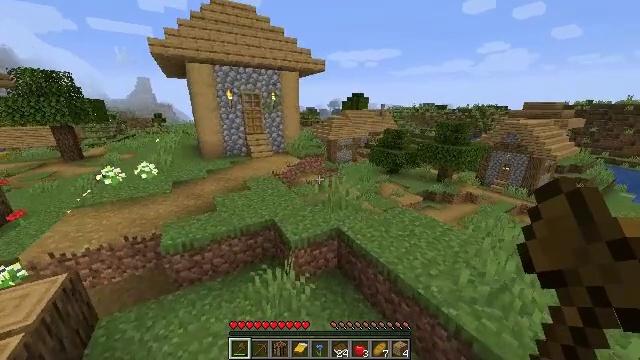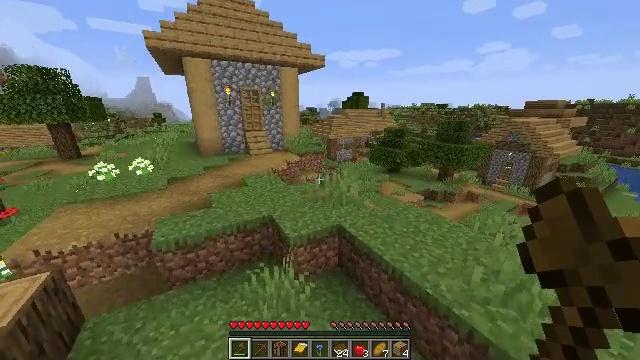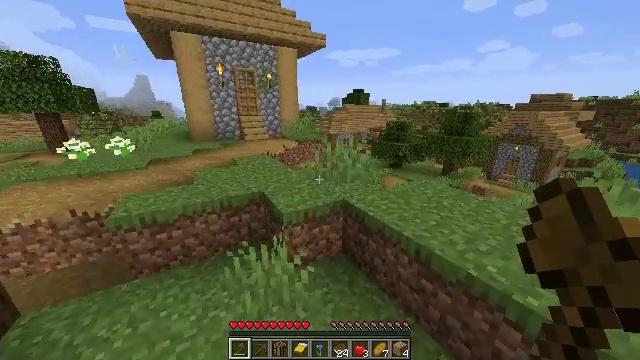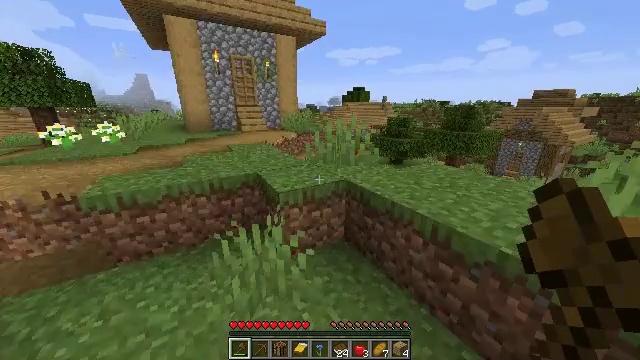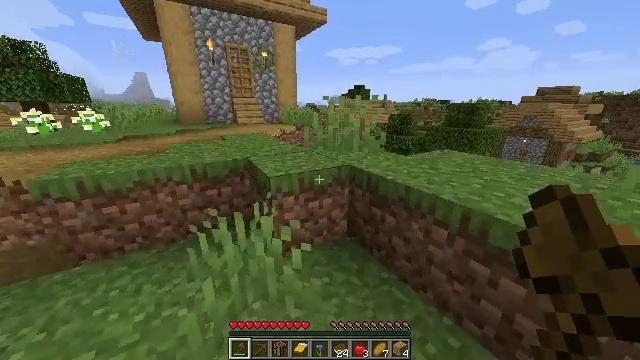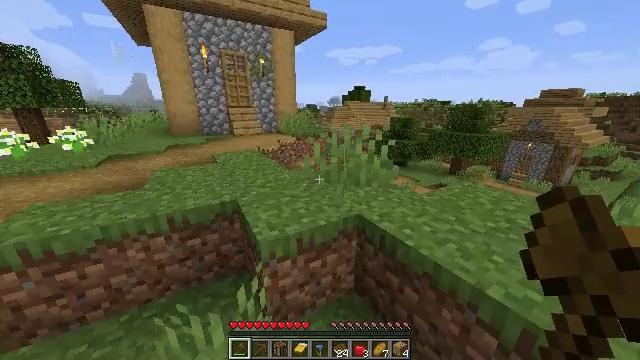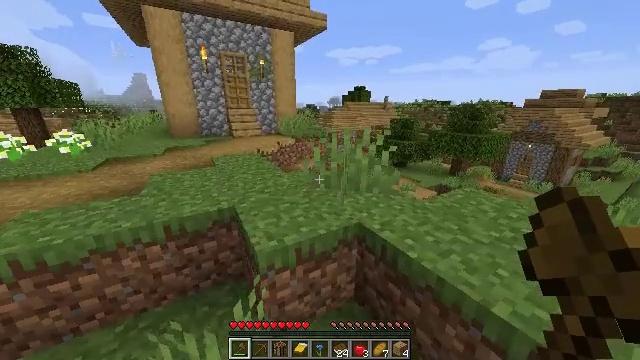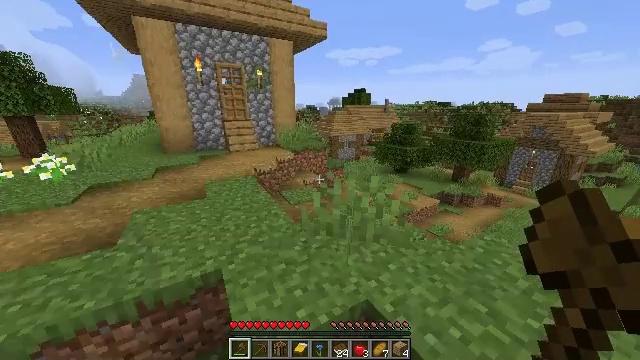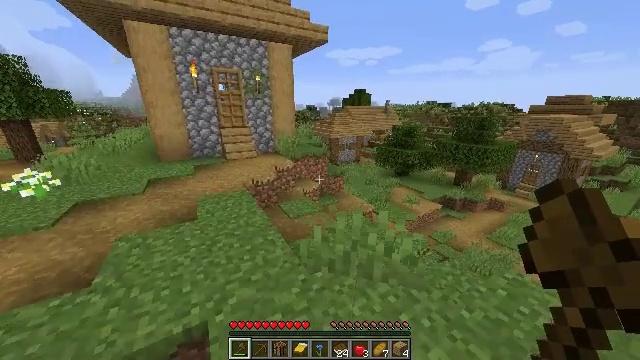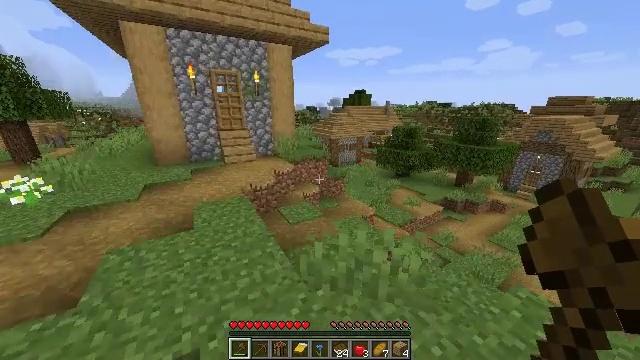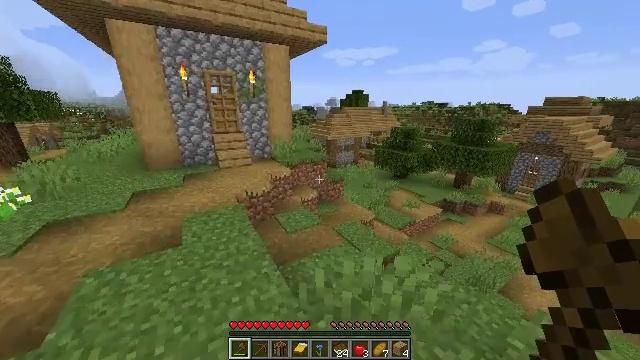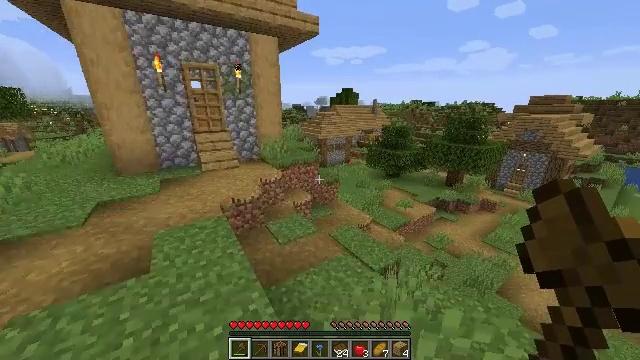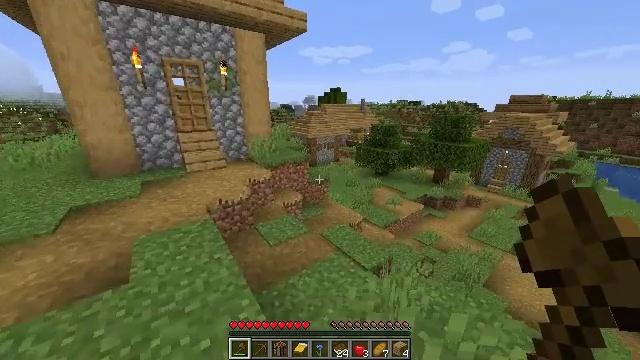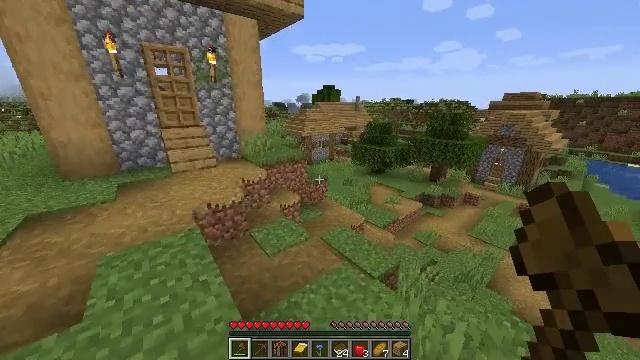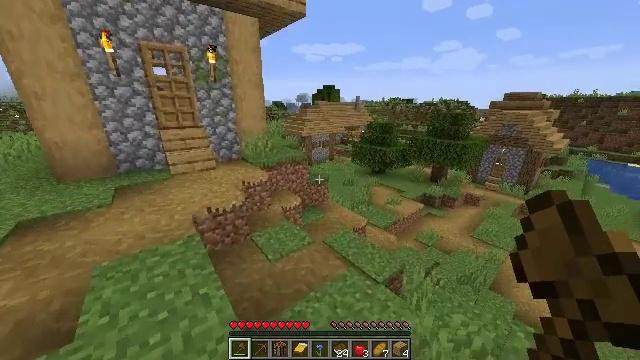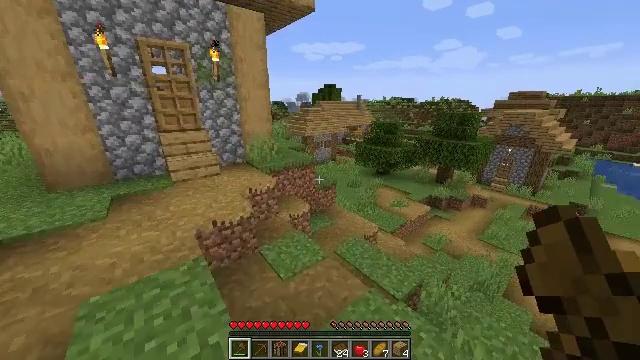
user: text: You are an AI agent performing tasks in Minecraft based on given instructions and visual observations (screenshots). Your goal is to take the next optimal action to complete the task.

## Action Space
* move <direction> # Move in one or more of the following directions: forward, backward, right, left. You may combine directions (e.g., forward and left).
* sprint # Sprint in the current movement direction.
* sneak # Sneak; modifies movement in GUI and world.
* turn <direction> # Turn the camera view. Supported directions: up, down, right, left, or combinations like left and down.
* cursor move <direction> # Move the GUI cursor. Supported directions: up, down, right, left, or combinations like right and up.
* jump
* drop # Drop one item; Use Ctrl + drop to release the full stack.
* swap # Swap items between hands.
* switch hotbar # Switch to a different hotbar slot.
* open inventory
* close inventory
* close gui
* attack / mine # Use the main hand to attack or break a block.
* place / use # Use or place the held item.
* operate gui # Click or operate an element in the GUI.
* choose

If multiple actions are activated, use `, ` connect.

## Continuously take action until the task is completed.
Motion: motion action
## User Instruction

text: Collect a hay block for crafting.
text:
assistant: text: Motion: move forward, jump
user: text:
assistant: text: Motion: move forward, jump
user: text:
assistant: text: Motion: move forward, jump
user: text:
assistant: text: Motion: move forward, jump
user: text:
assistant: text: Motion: move forward, jump
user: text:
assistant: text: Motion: move forward, jump
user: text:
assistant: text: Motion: move forward, sprint, jump
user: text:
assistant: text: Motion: move forward and move left, sprint, jump
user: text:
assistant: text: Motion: move forward and move left, sprint, jump
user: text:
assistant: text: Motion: move forward and move left, sprint, jump
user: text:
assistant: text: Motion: move forward and move left, sprint, turn right, jump
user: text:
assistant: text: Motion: move forward and move left, sprint, turn right, jump
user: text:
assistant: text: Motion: move forward and move left, turn right
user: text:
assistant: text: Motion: move forward and move left
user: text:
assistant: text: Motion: move forward and move left
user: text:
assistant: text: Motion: move forward and move left
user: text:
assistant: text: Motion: move forward and move left
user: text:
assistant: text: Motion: move forward and move left
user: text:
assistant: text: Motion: move forward and move left
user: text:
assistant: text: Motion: move forward and move left
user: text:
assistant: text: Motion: move forward and move left
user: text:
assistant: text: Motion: move forward and move left
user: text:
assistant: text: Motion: move forward and move left
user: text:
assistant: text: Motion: move forward and move left
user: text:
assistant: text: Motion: move forward and move left
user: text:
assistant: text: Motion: move forward
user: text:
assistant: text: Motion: move forward, turn left
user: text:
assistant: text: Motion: move forward, turn left and up
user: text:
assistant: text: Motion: move forward, turn left and up
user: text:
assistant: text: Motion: move forward